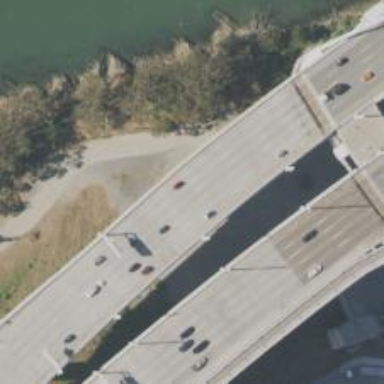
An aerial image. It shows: Motorway bridge.